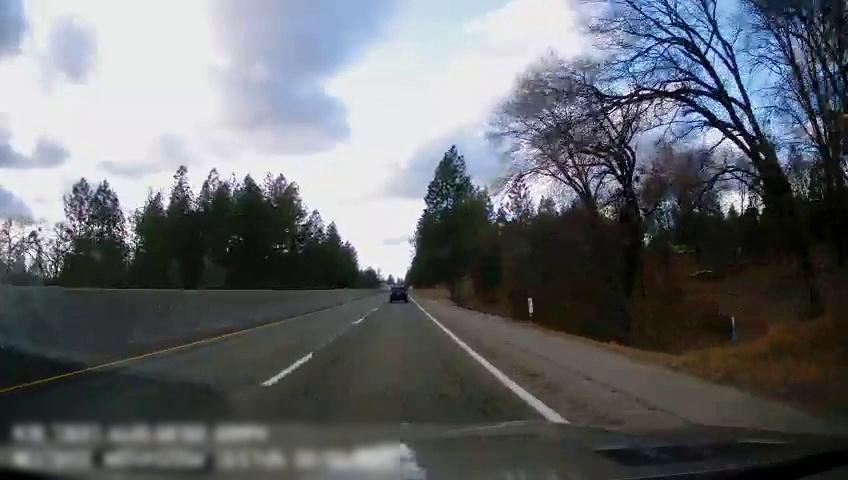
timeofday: Day
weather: Cloudy
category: Drivable Space
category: Vehicles | SUV
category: Lanes | Alternate Lane
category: Lanes | Current Lane
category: Lanes | Current Lane